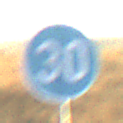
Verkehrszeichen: VorgeschriebeneMindestgeschwindigkeit
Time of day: SunriseSunset
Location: Outdoor (Nature)
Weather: Clear
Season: NotSpecified
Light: Natural